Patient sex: M
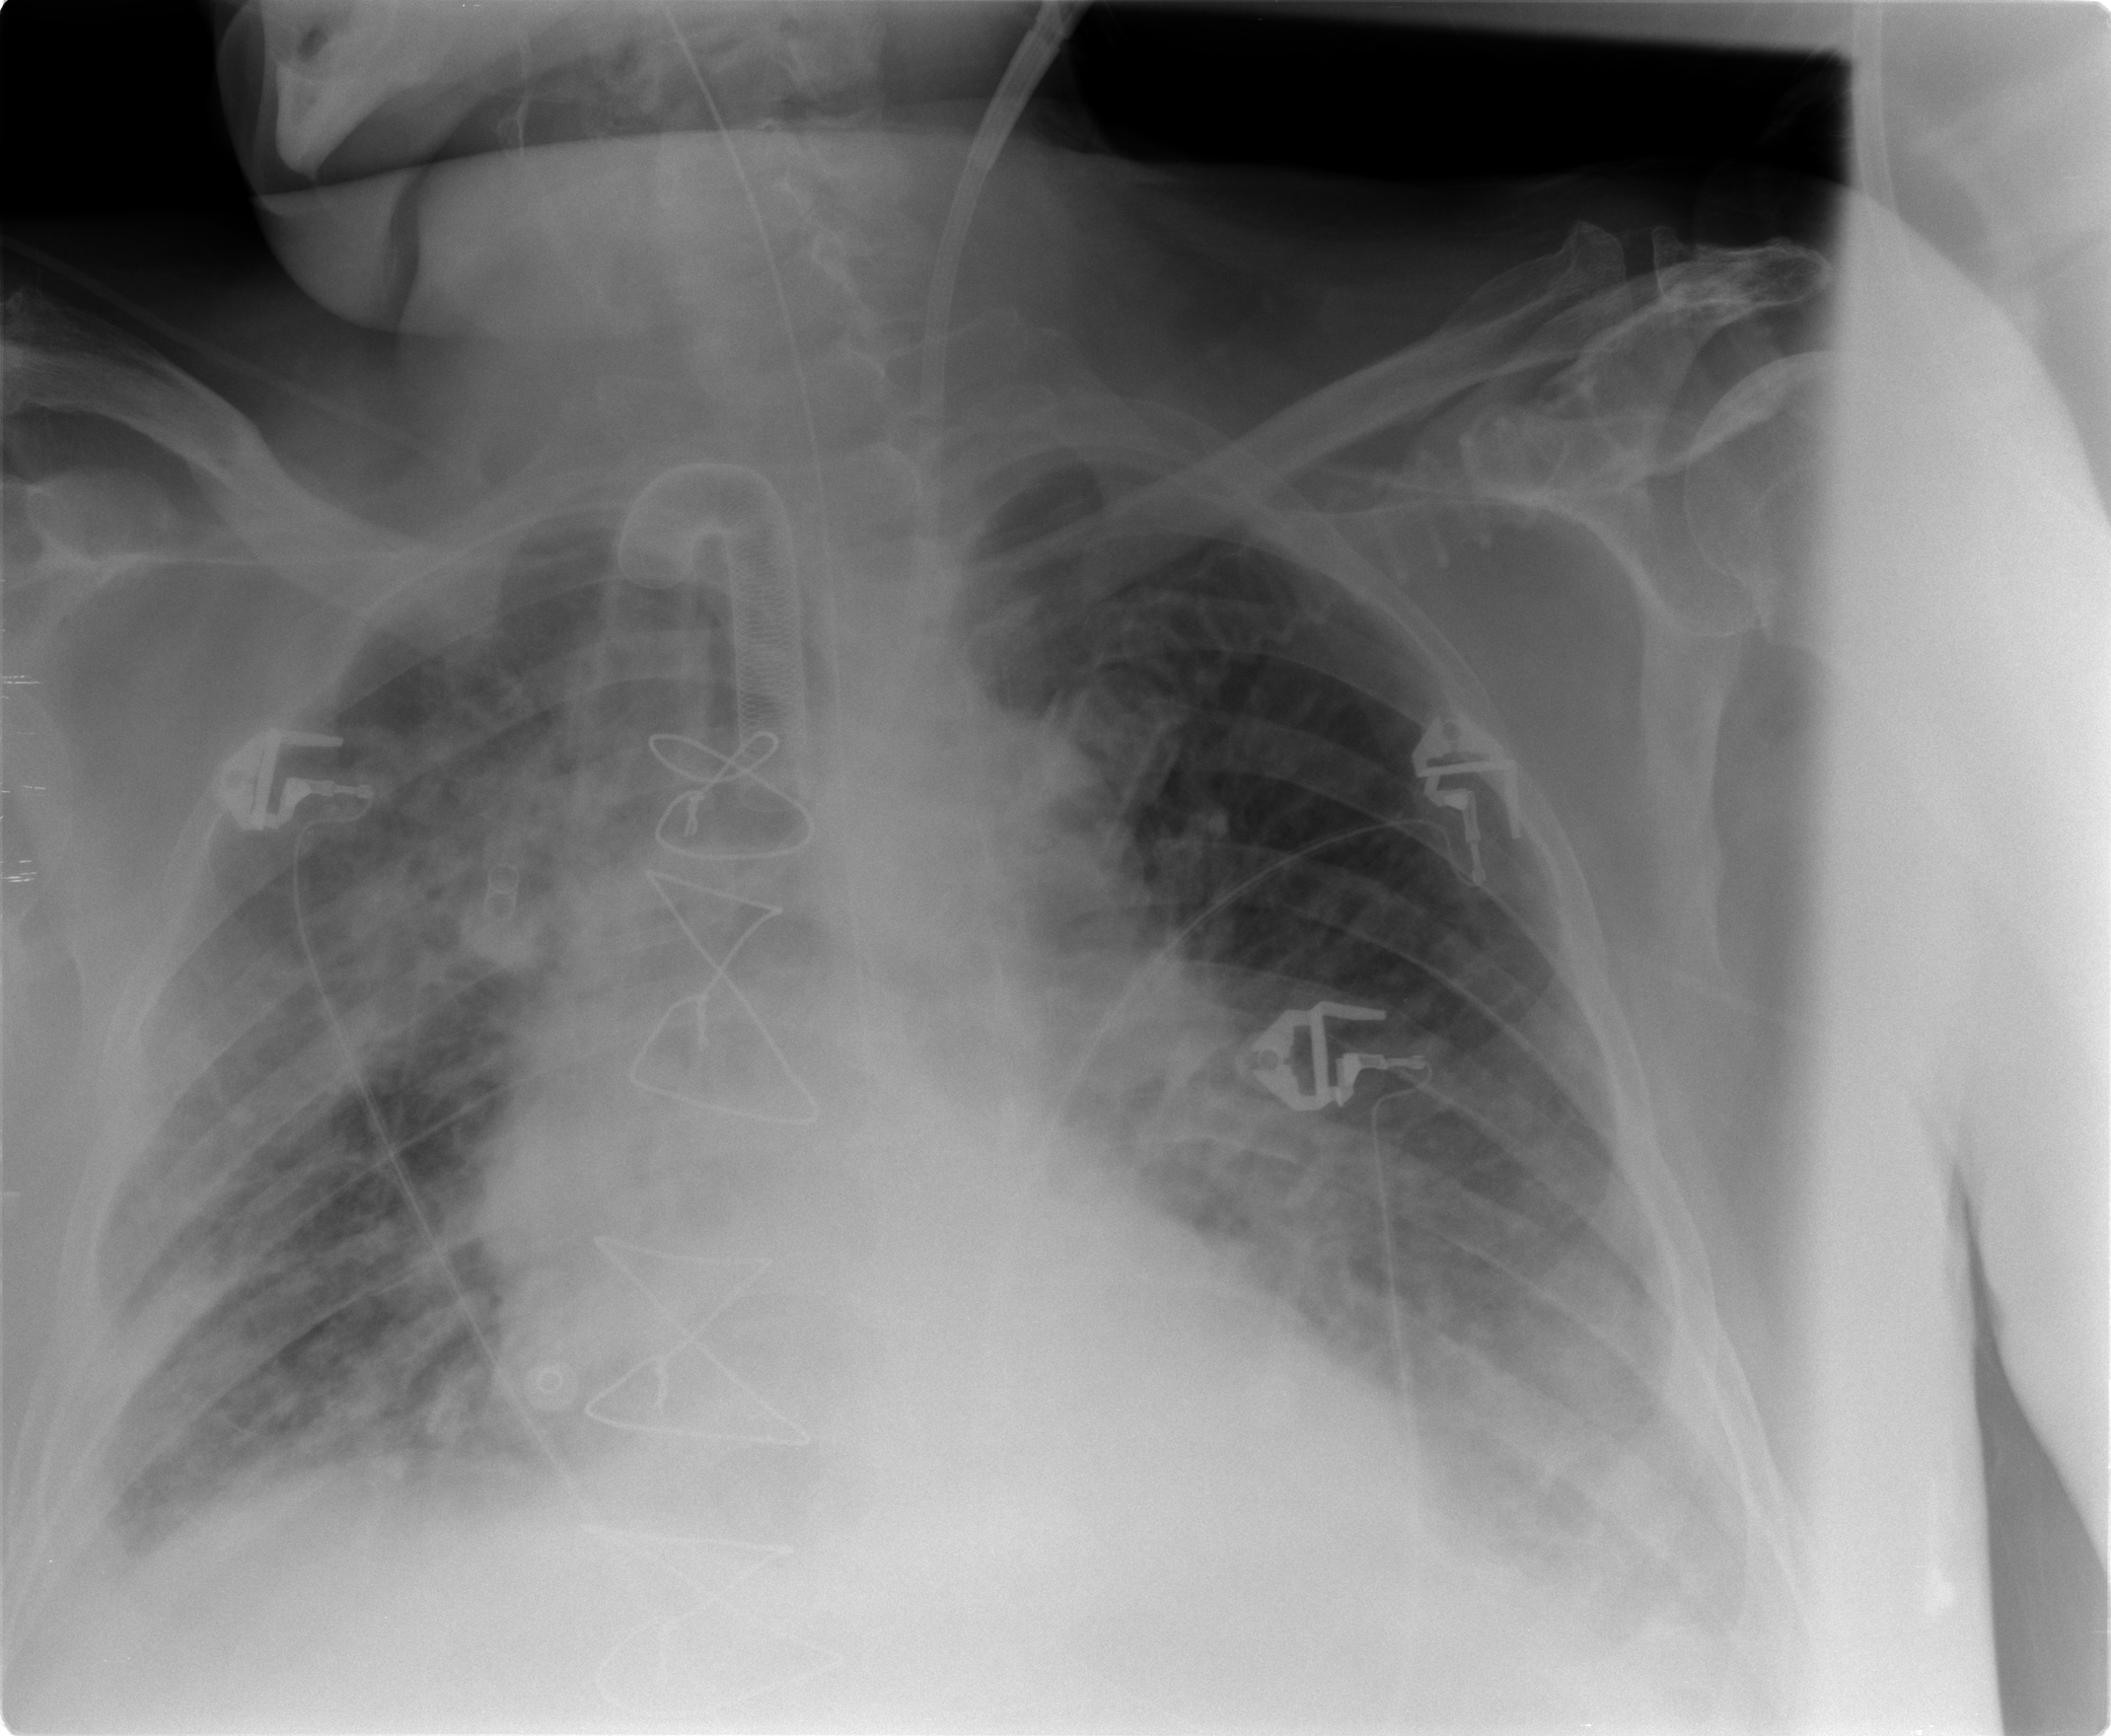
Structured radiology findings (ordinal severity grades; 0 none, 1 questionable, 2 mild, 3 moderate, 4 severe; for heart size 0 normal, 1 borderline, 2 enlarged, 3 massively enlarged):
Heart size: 2
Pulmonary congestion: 3
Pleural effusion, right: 2
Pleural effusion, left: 2
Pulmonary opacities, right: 3
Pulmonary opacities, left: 3
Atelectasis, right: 2
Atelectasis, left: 2